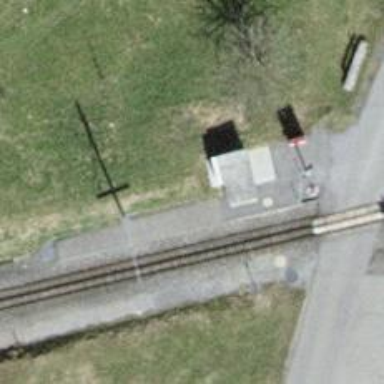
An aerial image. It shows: Railway halt station for public transport.